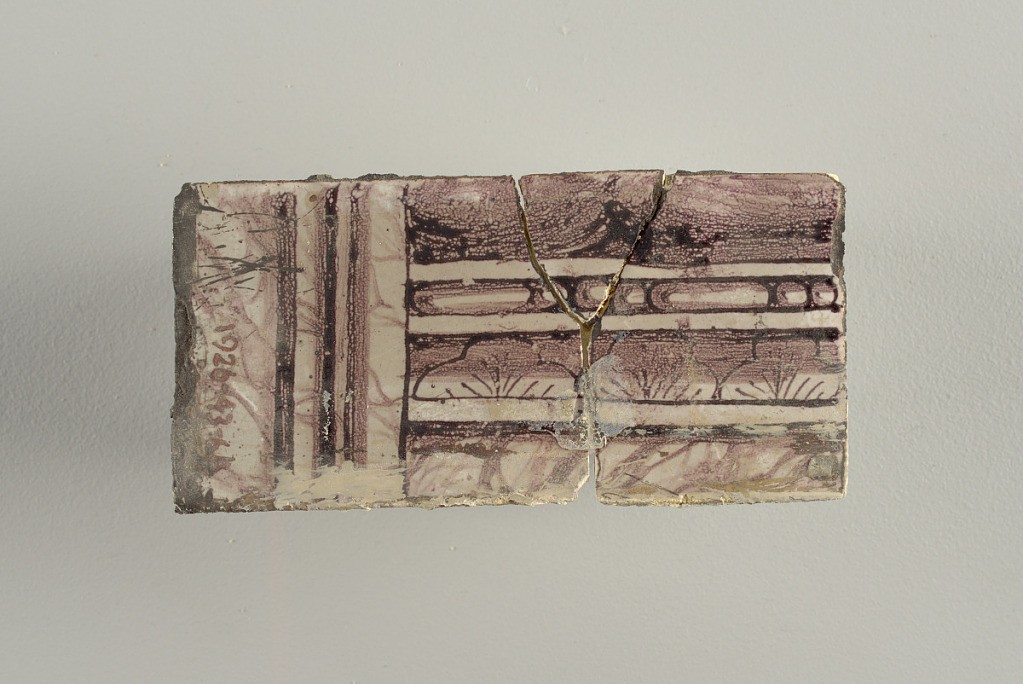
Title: Wall facing
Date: ca. 1725
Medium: tin-glazed earthenware, underglaze
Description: Two vertical rectangles, twenty-three tiles high.  A) Nine tiles wide at top; seven tiles wide at bottom.  B) Ten and one-half tiles wide.

Arabesque design of foliage.  A) with centered figure of Justice under a canopy.  B) with centered urn.